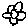
Label: flower